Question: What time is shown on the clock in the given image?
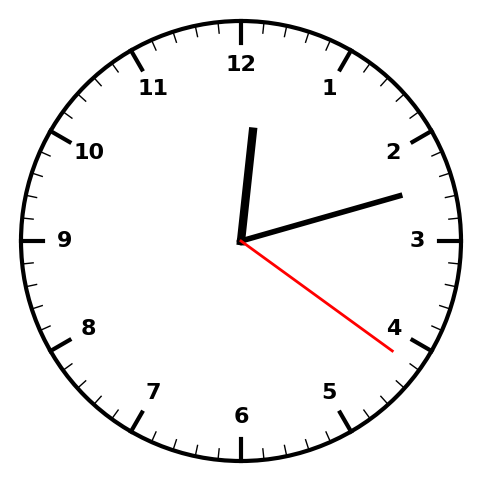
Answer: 12:12:21